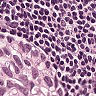
Metastatic tissue present: yes